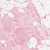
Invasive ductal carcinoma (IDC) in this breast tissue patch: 0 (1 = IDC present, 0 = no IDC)